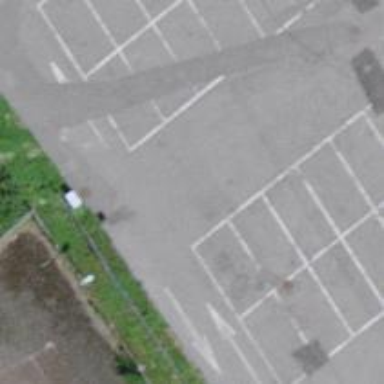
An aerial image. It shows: Asphalt parking aisle road for service vehicles.